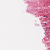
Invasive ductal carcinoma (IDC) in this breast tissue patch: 0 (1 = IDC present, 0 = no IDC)